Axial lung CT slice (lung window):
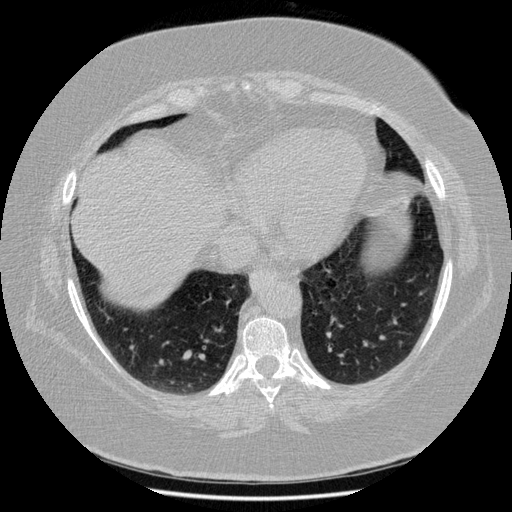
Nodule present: no